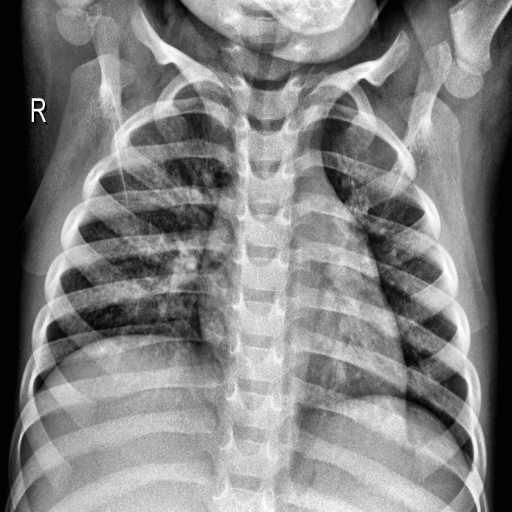
Finding: NORMAL